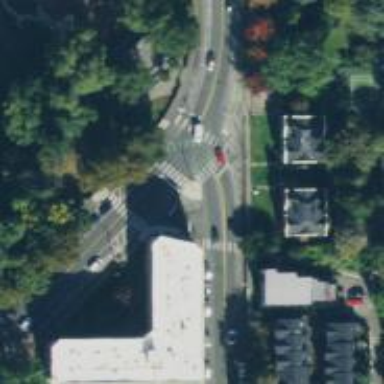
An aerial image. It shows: Asphalt road with separate sidewalk. The road is tertiary link.